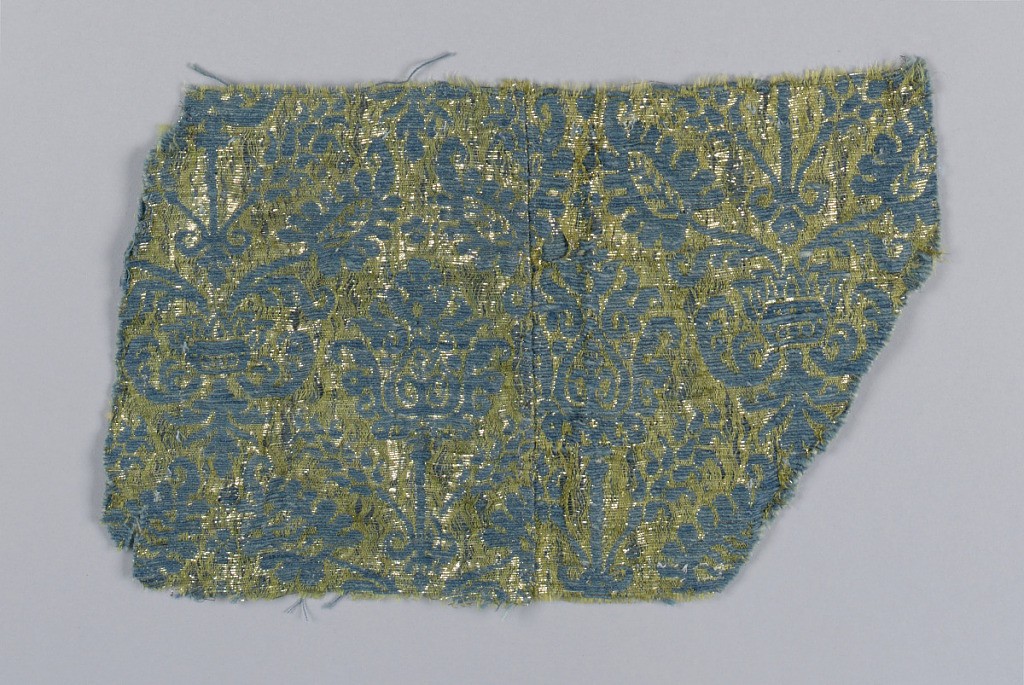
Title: Fragment
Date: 17th century
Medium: silk, metallic, cotton Technique: plain weave with supplementary weft bound in plain weave.
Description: Two fragments sewn together. Symmetrical arrangement of plant forms.